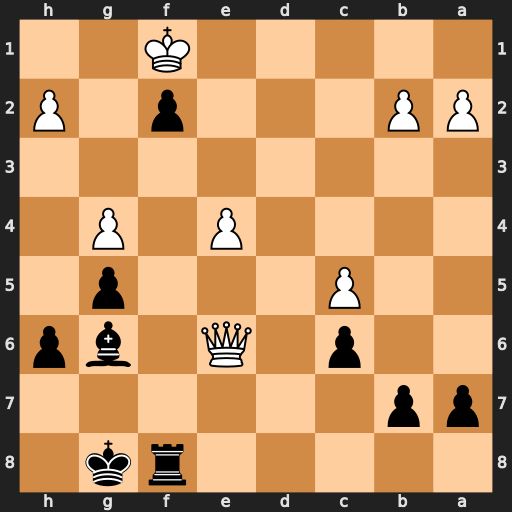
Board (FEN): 5rk1/pp6/2p1Q1bp/2P3p1/4P1P1/8/PP3p1P/5K2
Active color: b
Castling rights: -
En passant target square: -
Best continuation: Bf7 Qf5 Bc4+